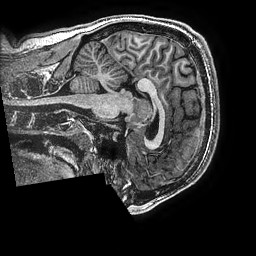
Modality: T1w
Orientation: sagittal
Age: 17
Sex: male
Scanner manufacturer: ge
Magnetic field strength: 3 T
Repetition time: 0.00766 s
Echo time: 0.003476 s